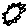
Label: sun